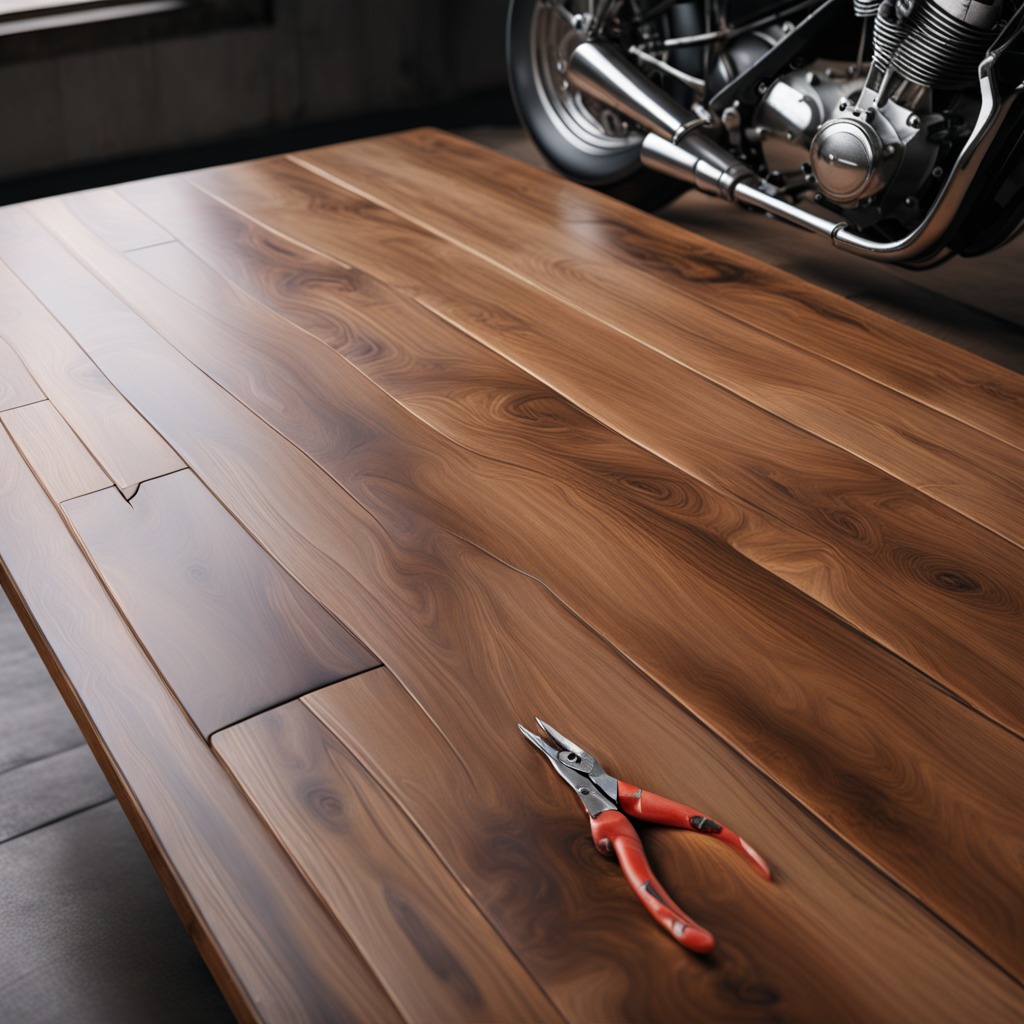
A plier is lying on the oil-spilled wooden table in a vintage motorcycle garage.